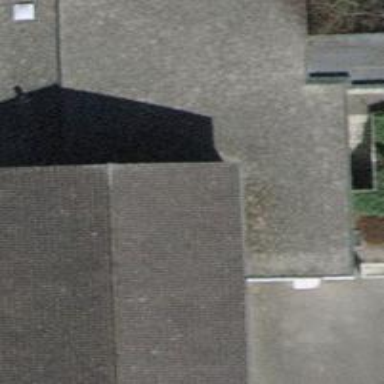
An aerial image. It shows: Flat-roofed school building.